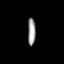
Tissue: lung
Cell type: Others
Senescence score: 0.1933
Nuclear area (px): 208
Mean DAPI intensity: 158.216